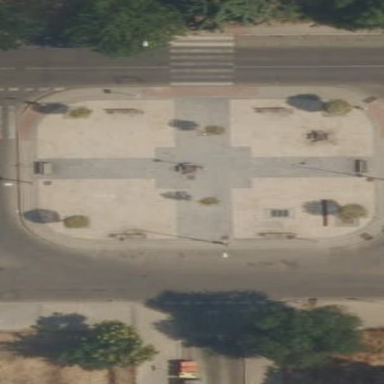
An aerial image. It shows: Square.